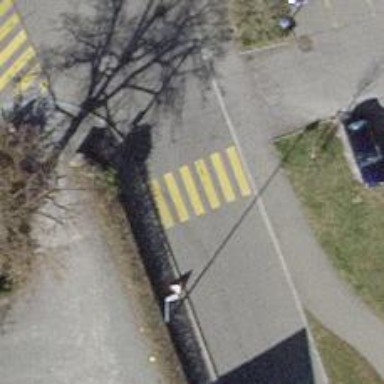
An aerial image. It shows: Uncontrolled zebra crossing with zebra markings.